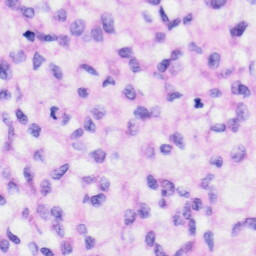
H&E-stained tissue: Liver